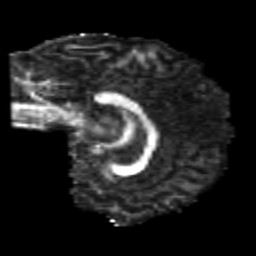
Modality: FA
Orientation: sagittal
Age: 22
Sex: male
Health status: healthy
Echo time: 0.074 s